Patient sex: M
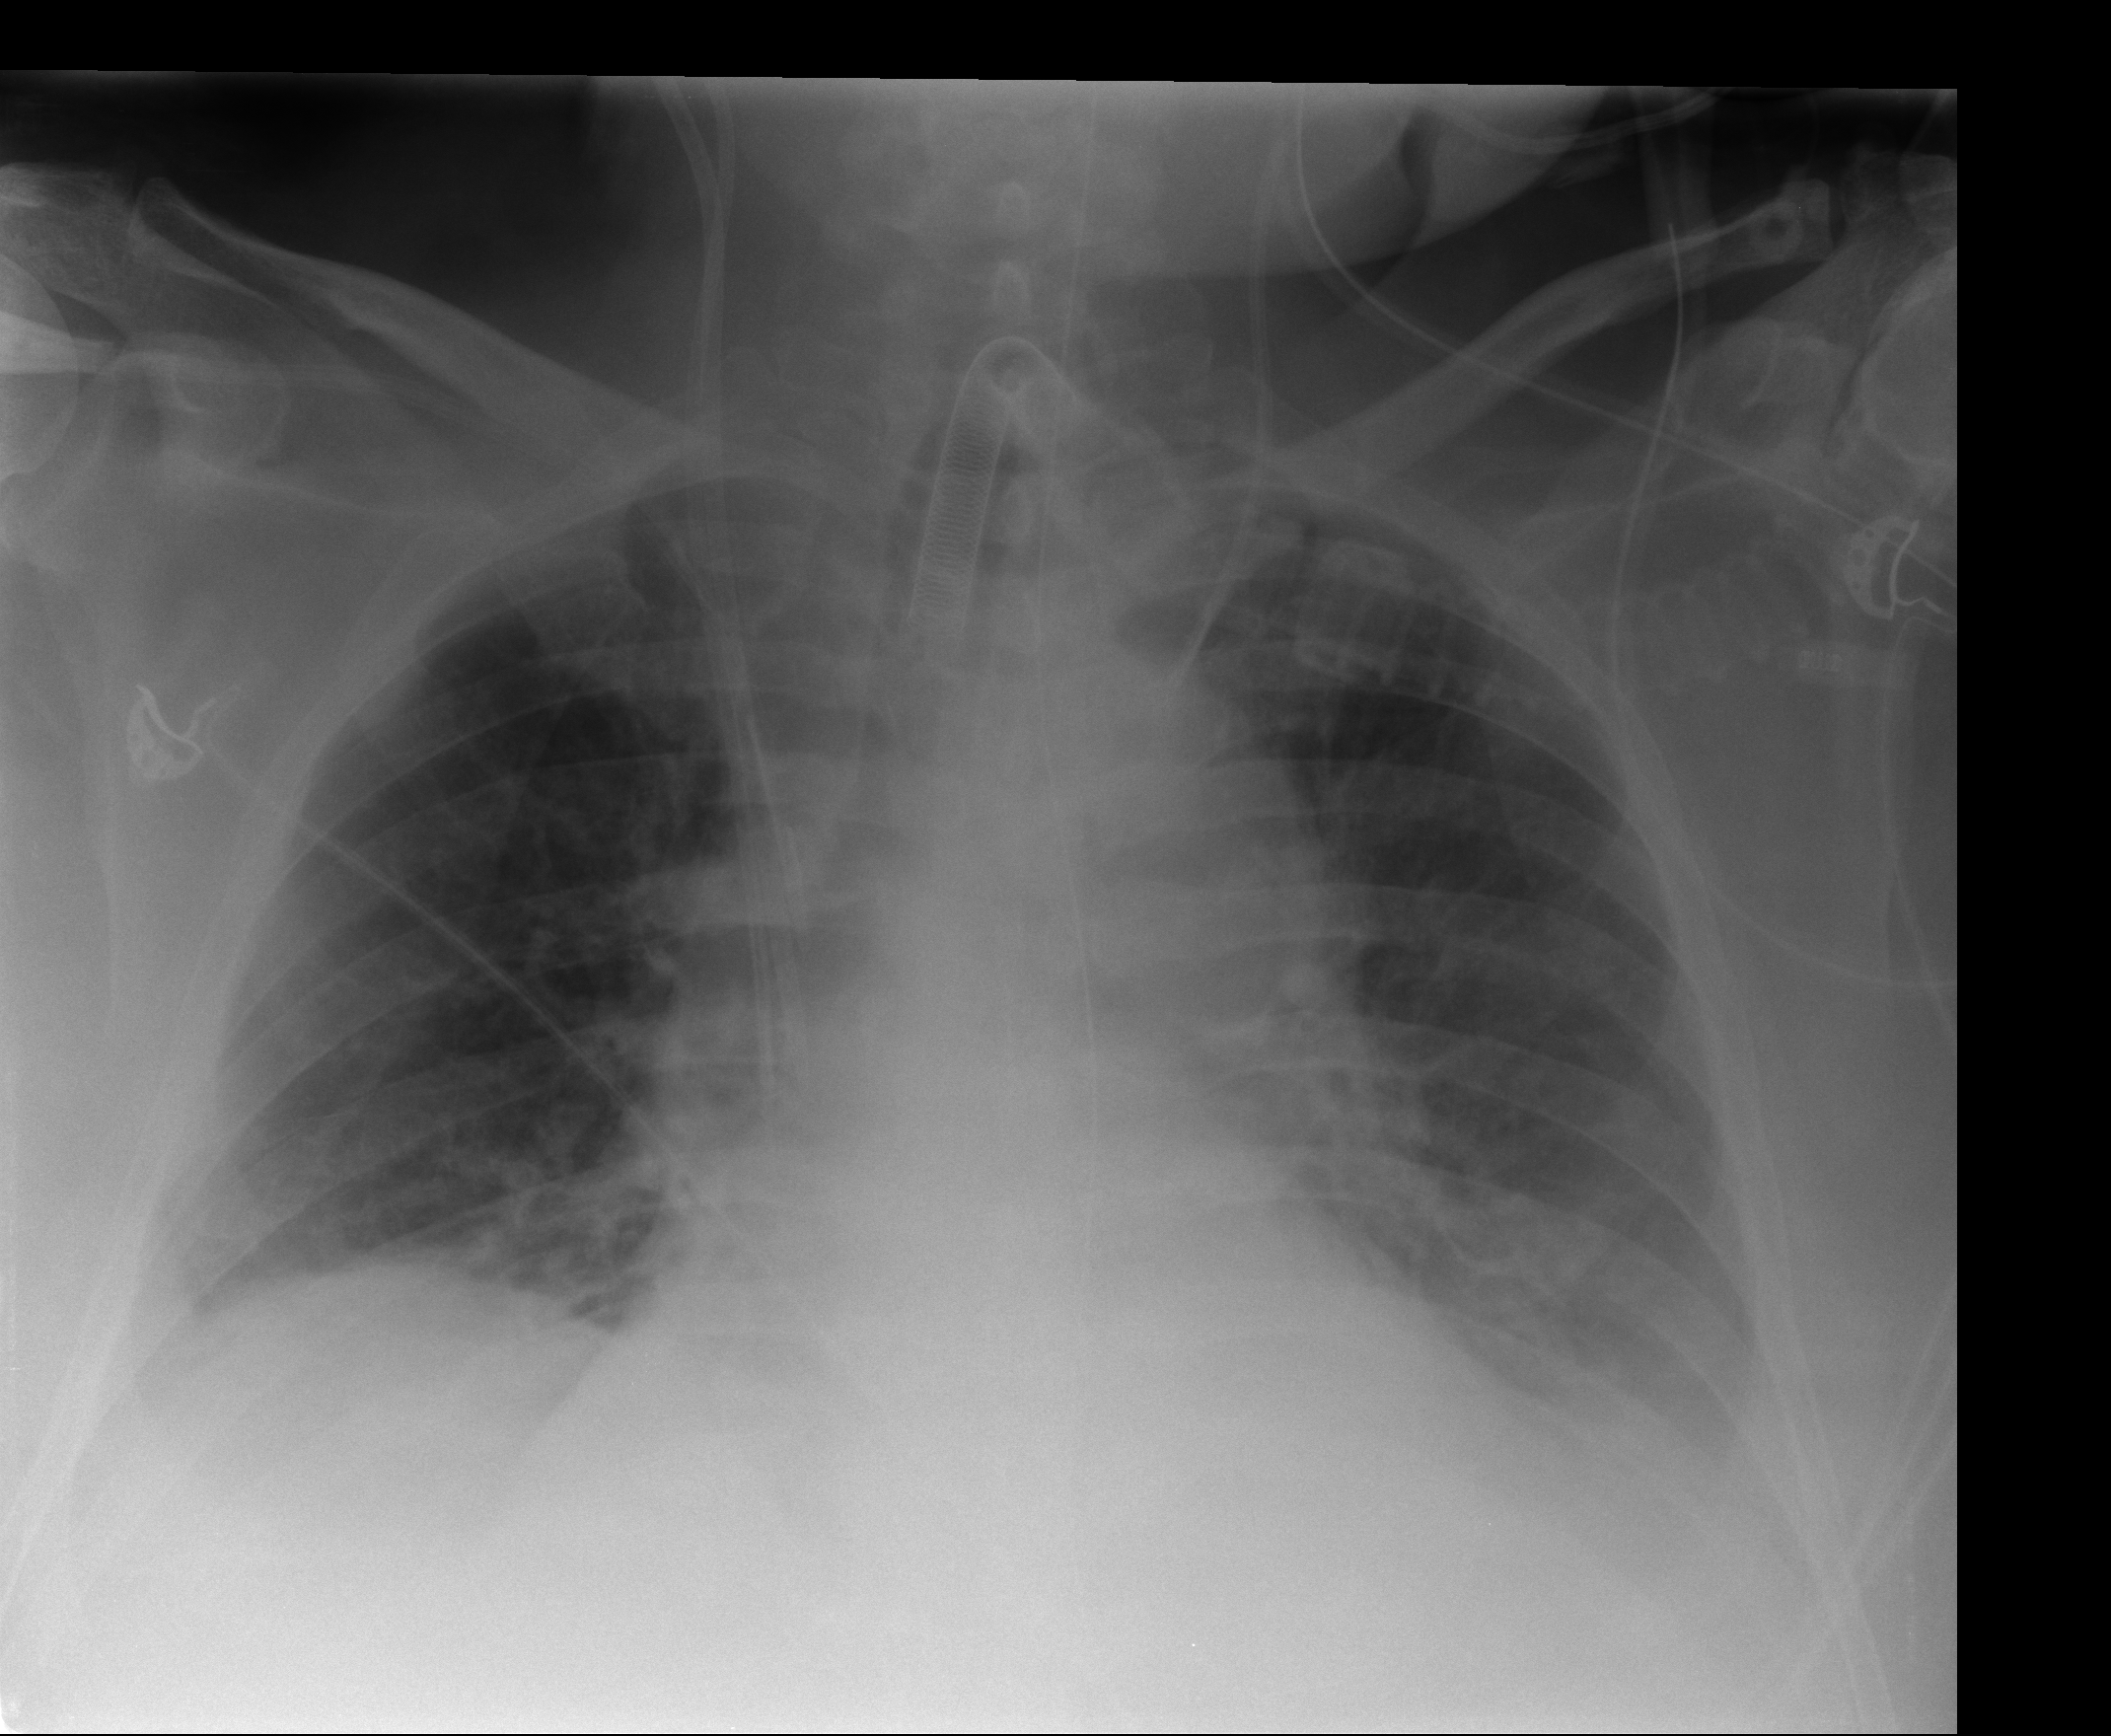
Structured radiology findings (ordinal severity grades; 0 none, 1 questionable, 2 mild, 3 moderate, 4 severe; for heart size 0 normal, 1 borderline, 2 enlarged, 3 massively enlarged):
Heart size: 1
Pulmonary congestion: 3
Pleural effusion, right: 2
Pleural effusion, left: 2
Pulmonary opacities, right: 0
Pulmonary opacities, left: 0
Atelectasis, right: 2
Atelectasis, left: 2